Question: I'm using ggplot2 to just count and summarize the number of occurrences of each mode in my data frame. testdata$V5 is a factor with 4 different modes. Every line in testdata has an entry for mode and I want to count them.
'''
p <- ggplot(testdata,aes(V5))
p = p + geom_histogram()
show(p)
'''
This code produces the following plot:

I am now trying to show text labels on top of each bar plot that show the count but I can't quite understand how to achieve that using stat_summary. How can I produce a text label at the top of each x value bar showing the count?
I tried
'''
p <- ggplot(testdata,aes(V5))
p = p + geom_histogram()
p = p + stat_summary(fun.data=count, geom="text", size=20, color="red") #<-- no effect
show(p)
'''
but it doesn't draw anything.
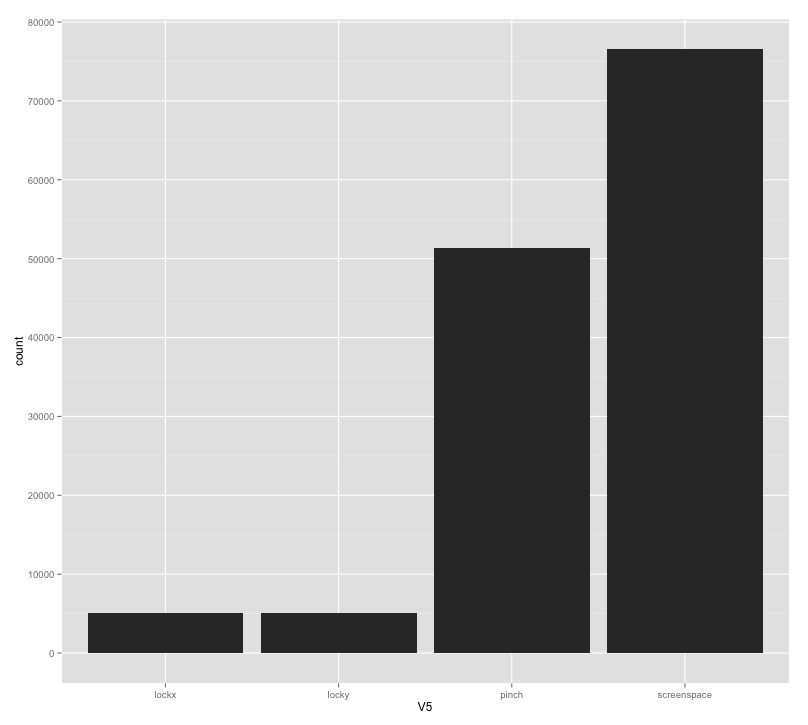
Answer: You can use a "hidden" variable '..count..' in conjunction with 'geom_text':
'''
p +
geom_histogram() +
stat_bin(aes(label=..count..), geom="text", position="identity", size=20, color="red")
'''
'geom_text' also has 'hjust' and 'vjust' parameters that may be helpful.